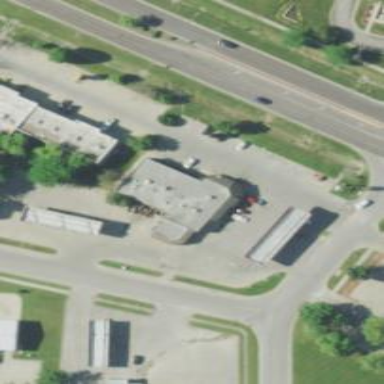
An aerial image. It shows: Convenience shop.